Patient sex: M
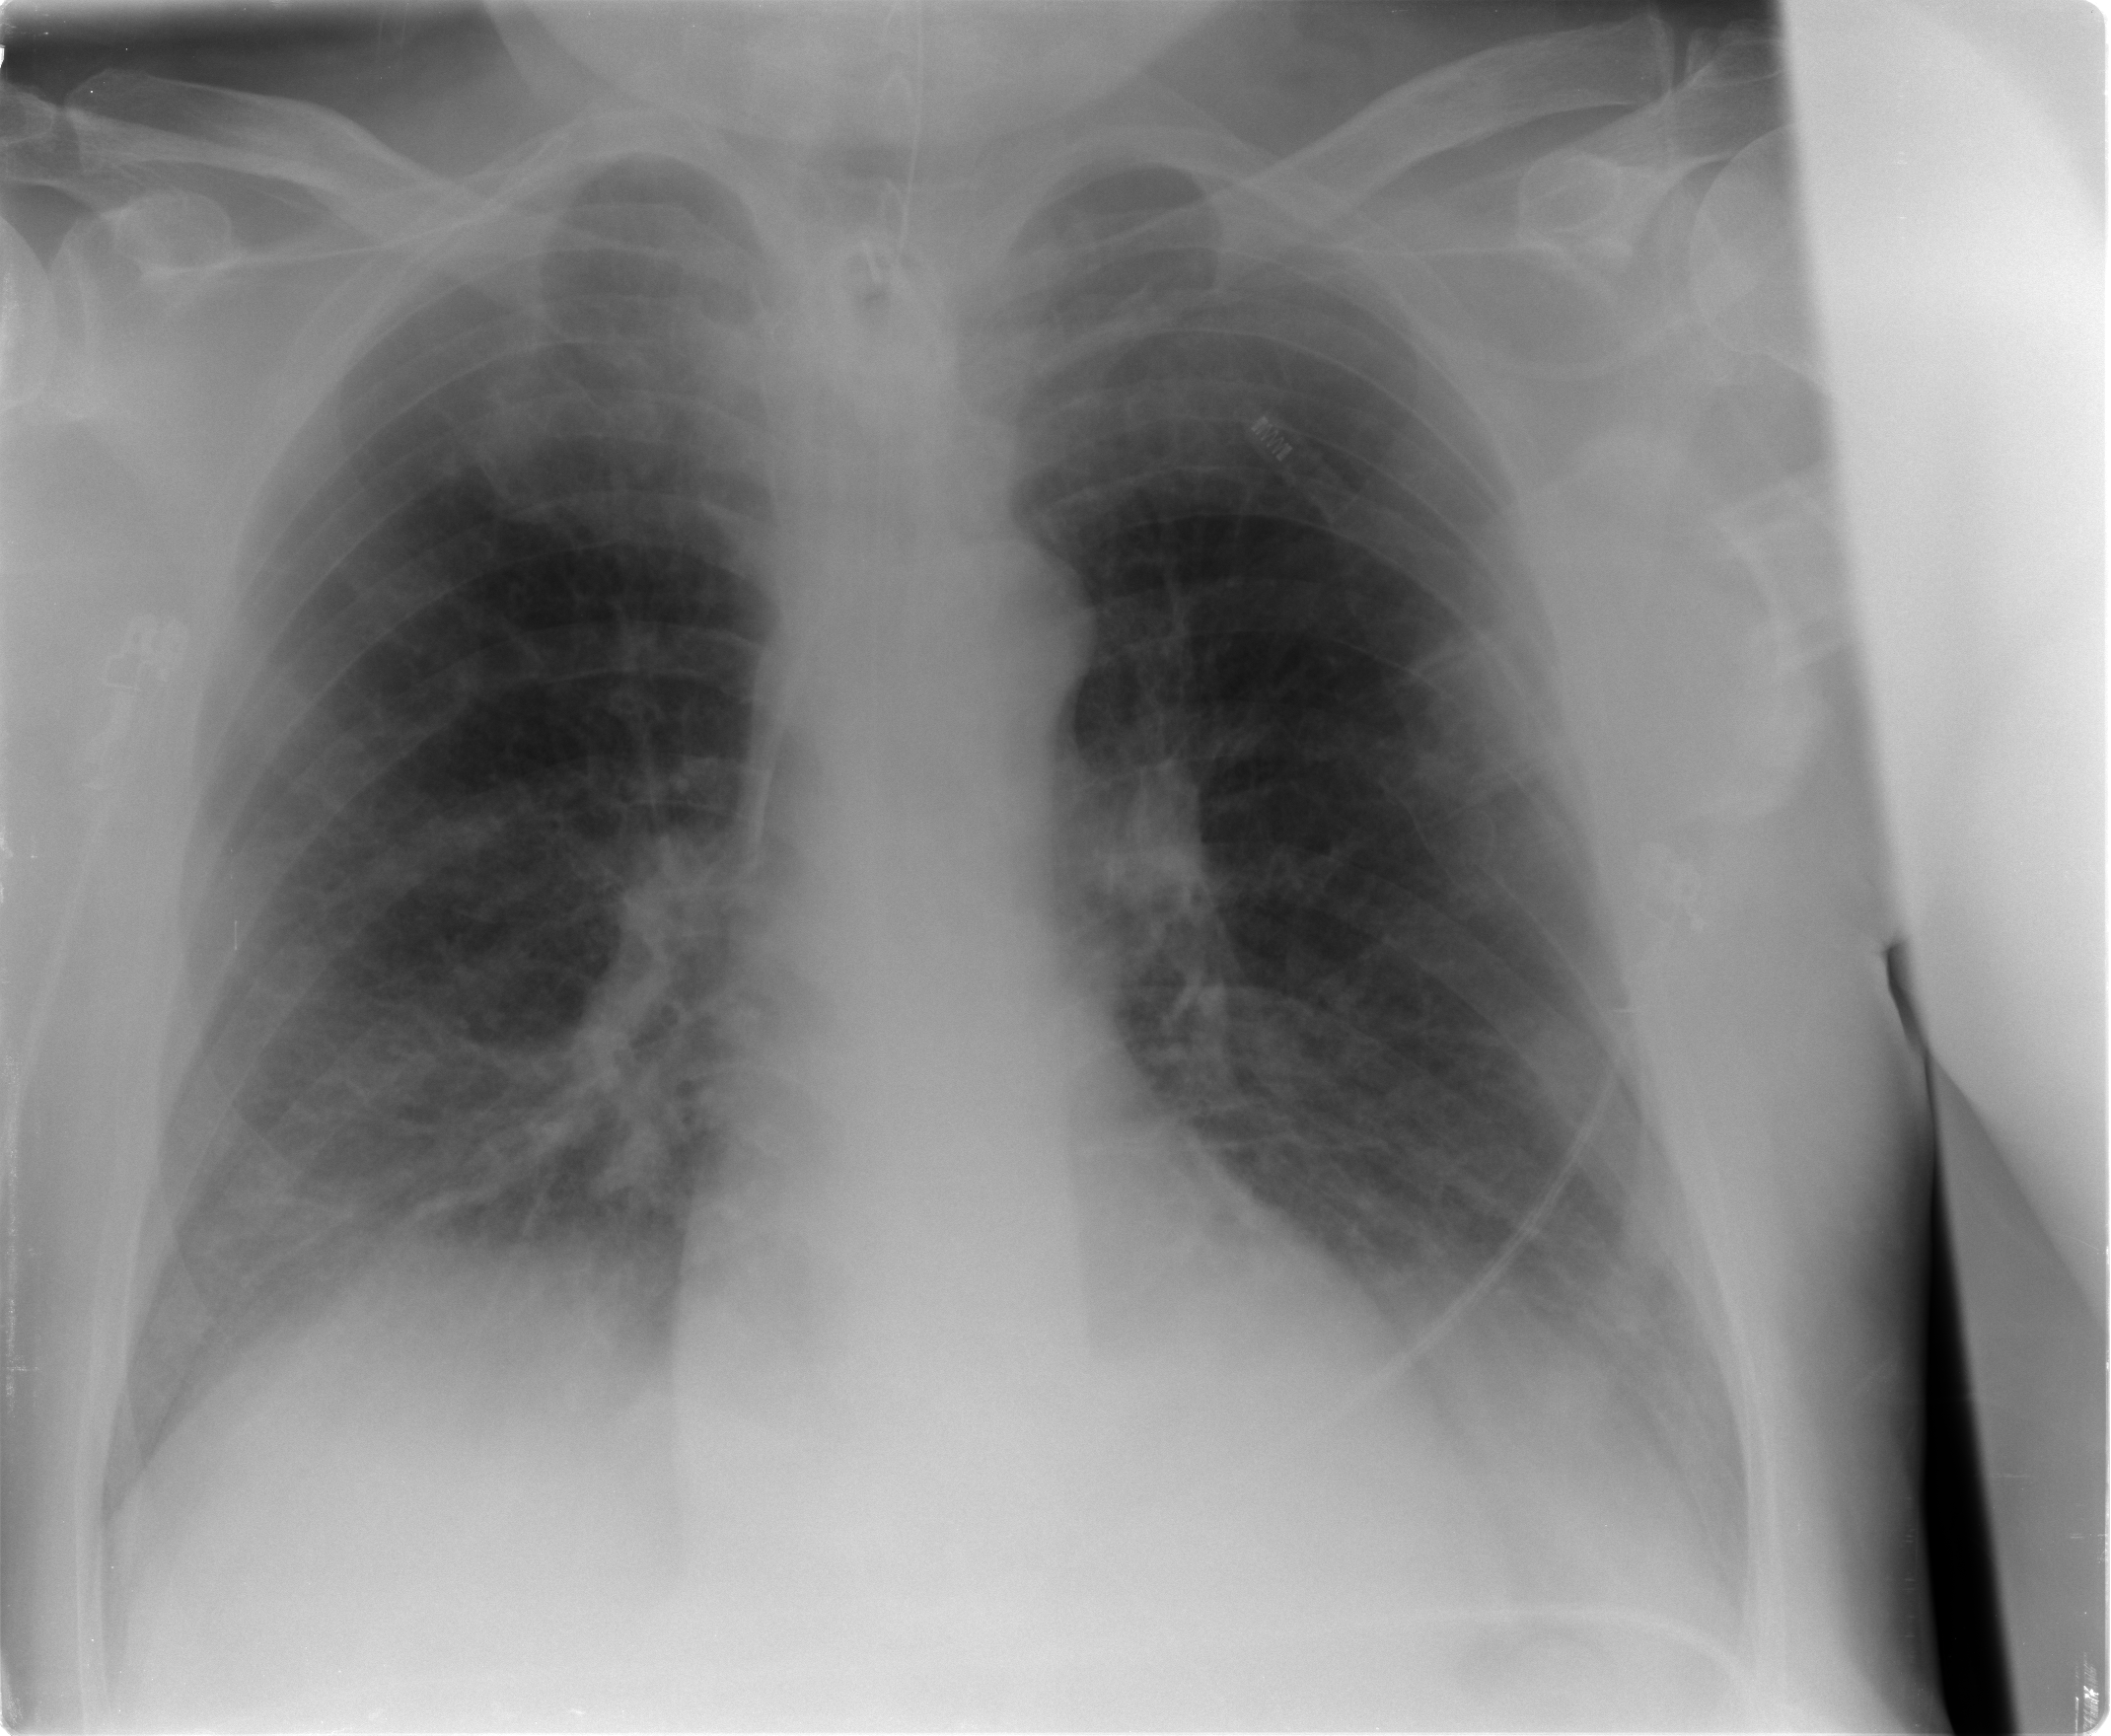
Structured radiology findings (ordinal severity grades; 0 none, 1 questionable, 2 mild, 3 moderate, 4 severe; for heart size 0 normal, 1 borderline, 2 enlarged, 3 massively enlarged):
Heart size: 0
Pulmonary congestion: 1
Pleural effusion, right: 0
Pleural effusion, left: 0
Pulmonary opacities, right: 2
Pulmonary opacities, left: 1
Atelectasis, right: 2
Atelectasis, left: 2